Question: I'm manipulating a dataTable in order to display a List of objects.
In the first 4 columns it shows attributes related to the object such as ano(year),etc.., as you can see in the image below.
The thing is.., in the 5th,I want to insert in a one simple column, an image that is common to all the objects in the table.
Is there a way to to this with jsf ?

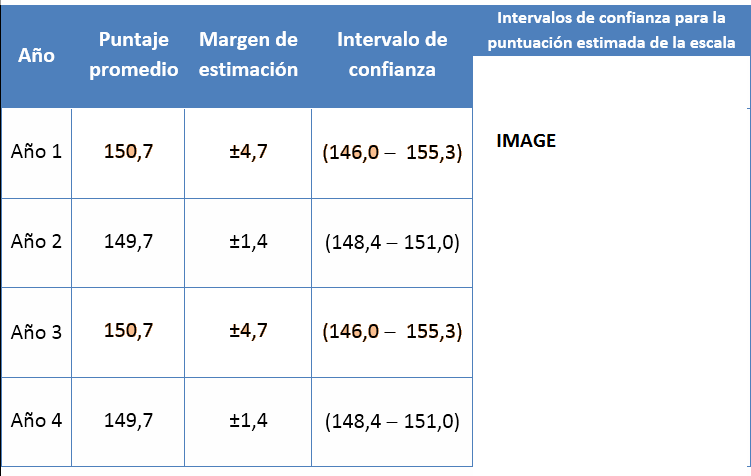
Answer: In JSF without xxxFaces: '<td rowspan="2">'
In RichFaces: '<rich:column rowspan="2">'
In PrimeFaces: '<p:column rowspan="2">'
(Change 2 to proper number)